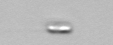
Label: Bacillariophyceae